Field crop: maize
Growth stage: 2
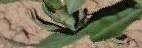
Species: maize